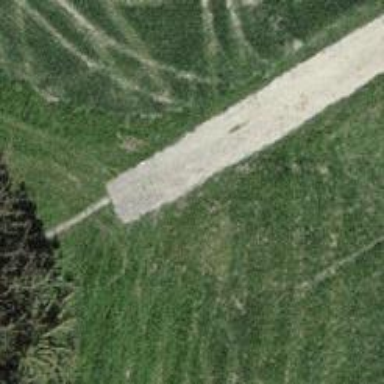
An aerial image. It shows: Dirt track road.